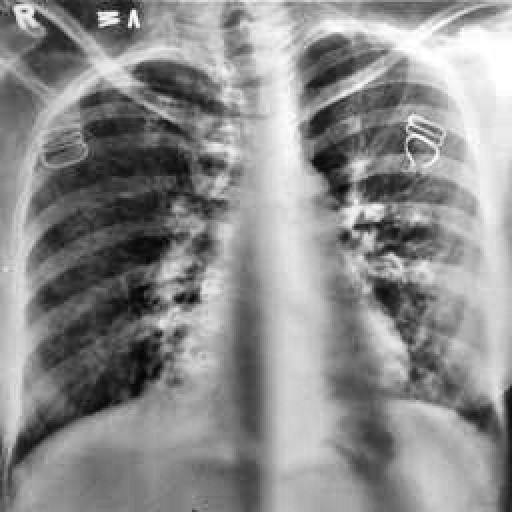
Finding: TUBERCULOSIS